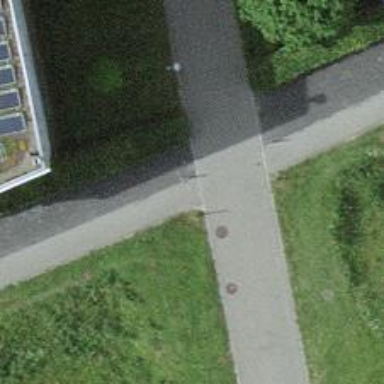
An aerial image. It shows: Bollard barrier.